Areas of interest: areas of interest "Lüliang Dawu Airport"
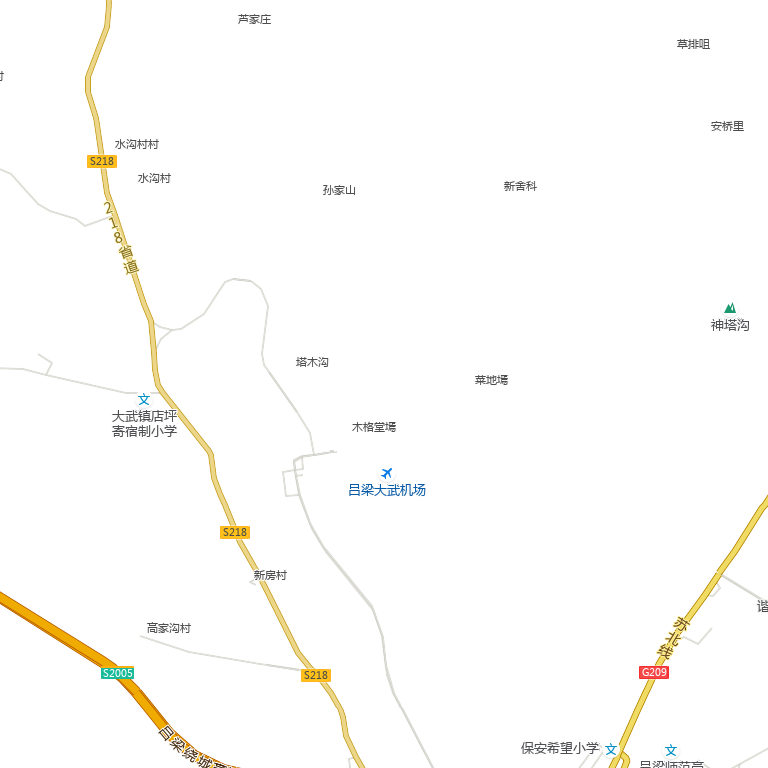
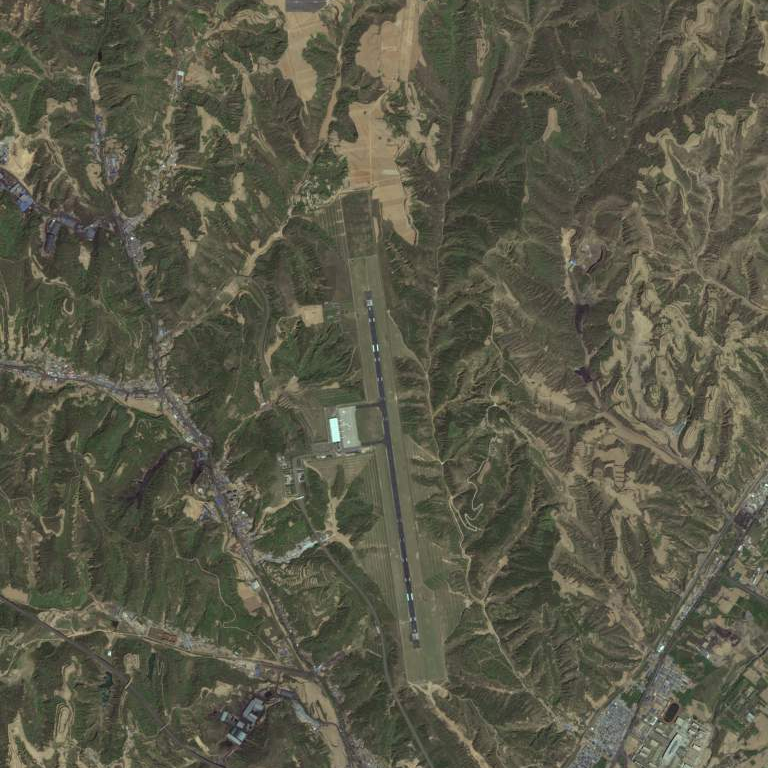